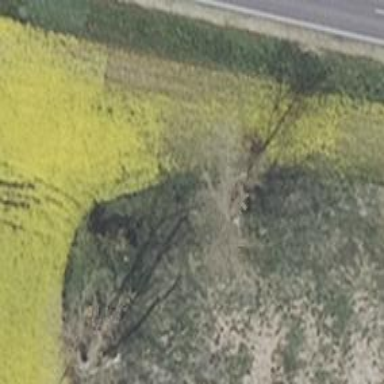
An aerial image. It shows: Needle-leaved deciduous tree.